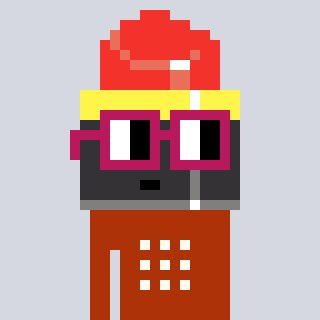
a pixel art character with square dark red glasses, a lipstick-shaped head and a hotbrown-colored body on a cool background